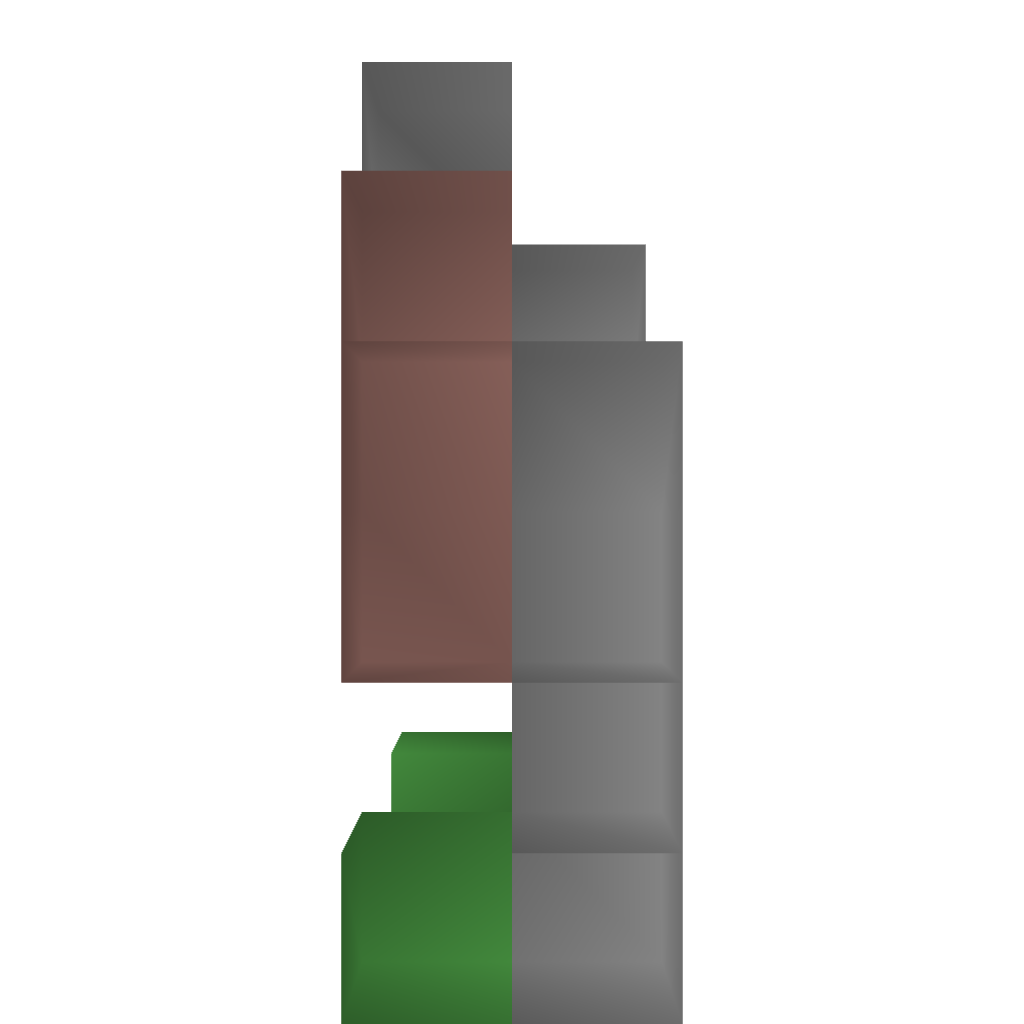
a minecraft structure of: Medieval Fisherman's House bad low quality